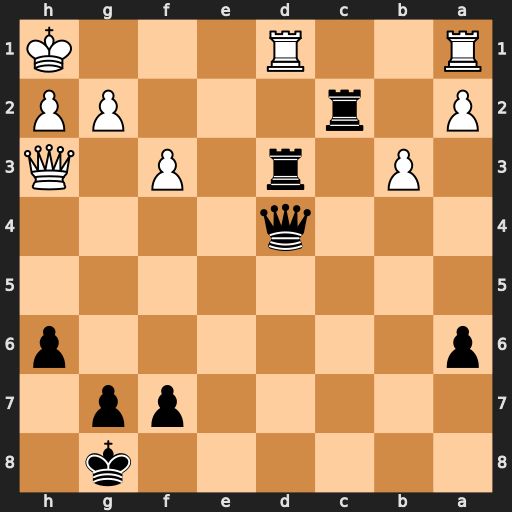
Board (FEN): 6k1/5pp1/p6p/8/3q4/1P1r1P1Q/P1r3PP/R2R3K
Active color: b
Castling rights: -
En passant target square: -
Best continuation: Rxd1+ Rxd1 Qxd1#